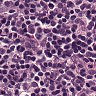
Metastatic tissue present: no